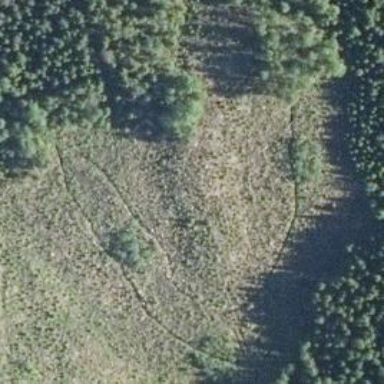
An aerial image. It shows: Clearcut area with scrub vegetation.